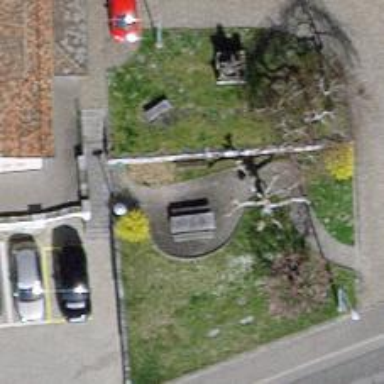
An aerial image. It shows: Picnic table located in leisure land area.